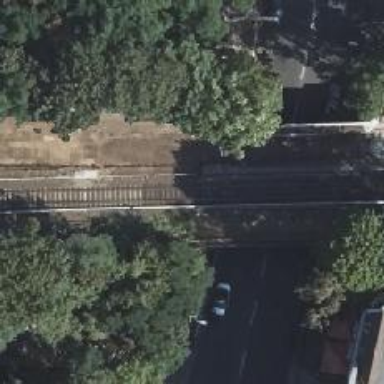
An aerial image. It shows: Bridge for electrified light rail.